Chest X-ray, AP view. Patient: 58 years old, sex F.
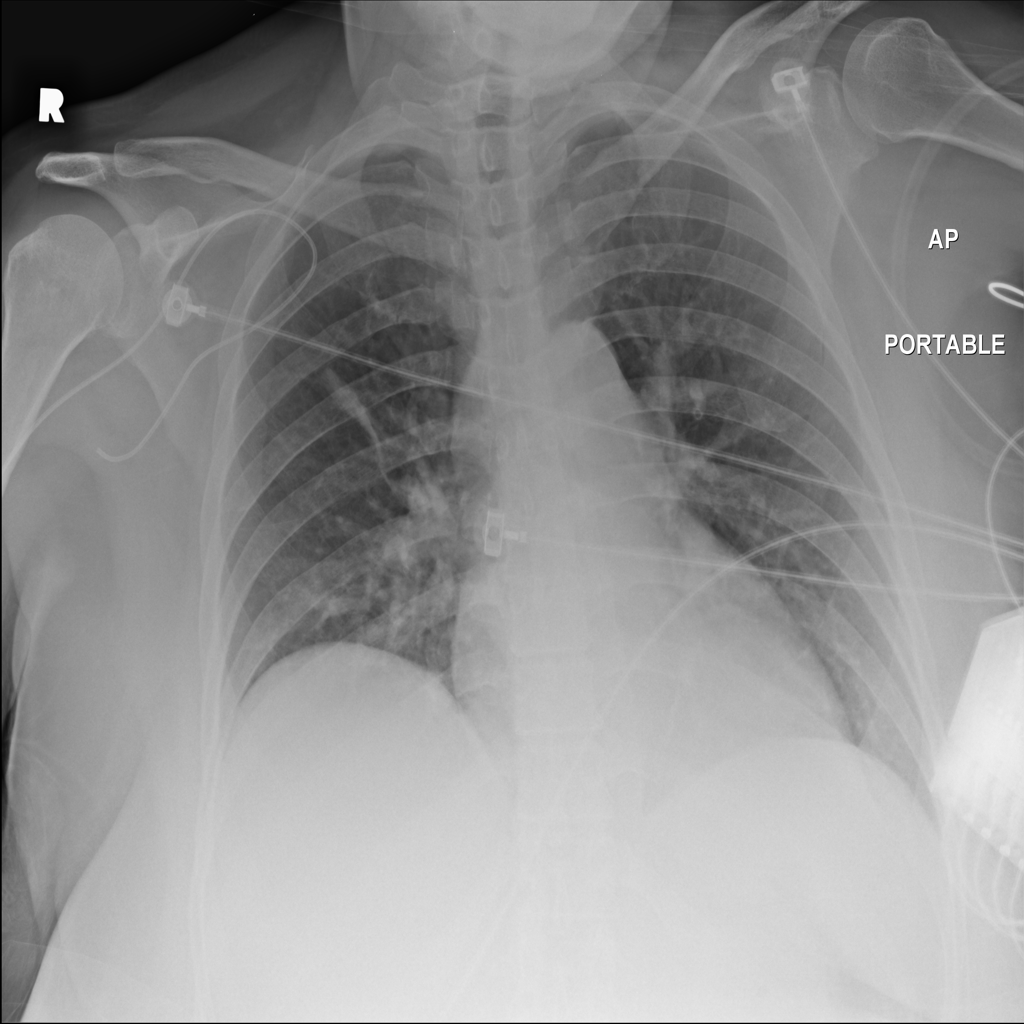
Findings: Atelectasis